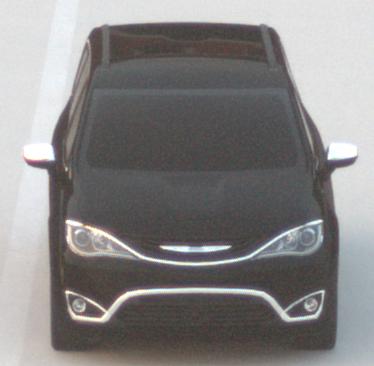
Make: Chrysler
Model: Pacifica
Detailed model: -
Model produced from: 2016
Model produced until: 2020
Doors: 5
Color: black
Road condition: dry road
Daytime: dawn
Contrast: low contrast